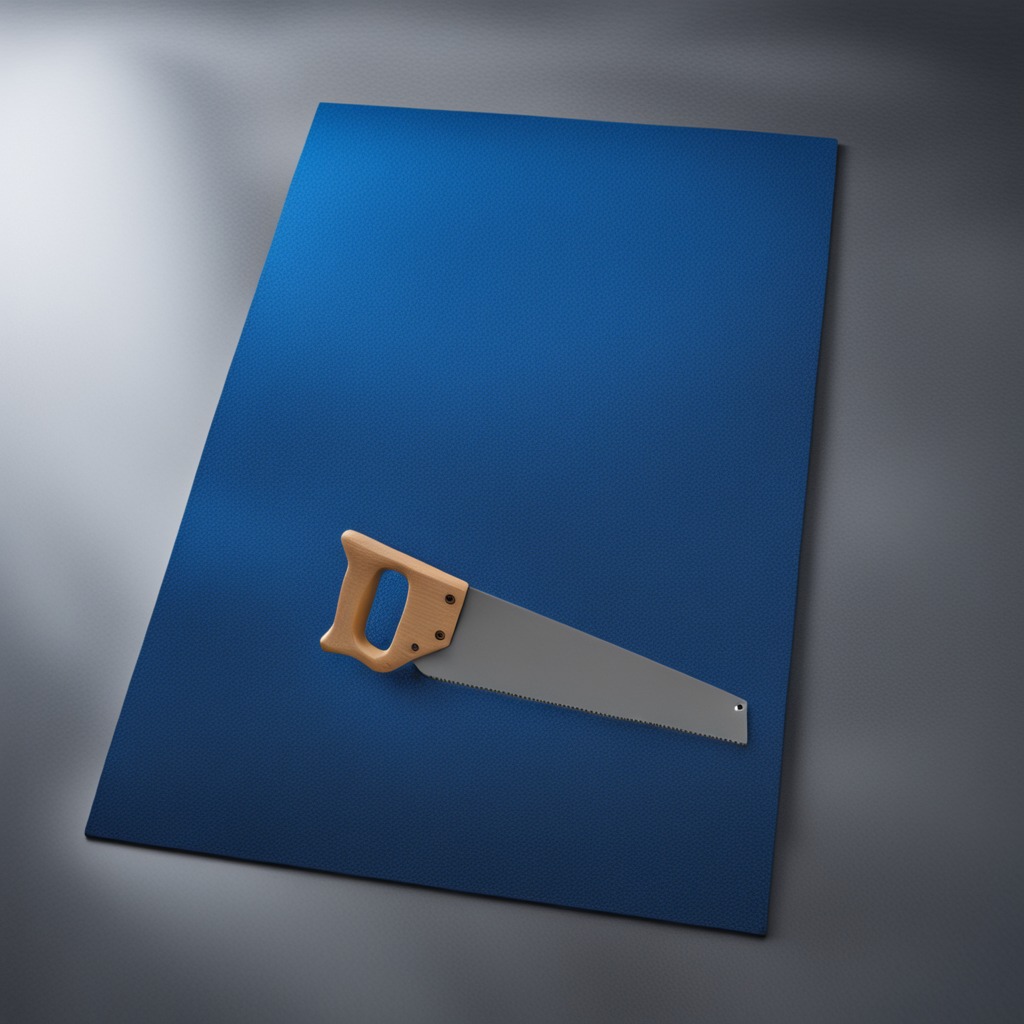
A metal saw is lying on the granite tabletop.